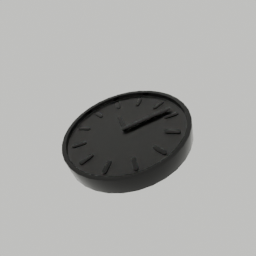
Label: appliances